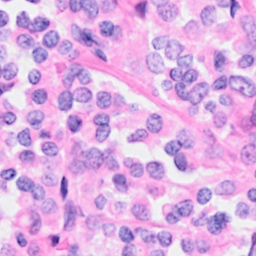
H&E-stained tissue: Breast